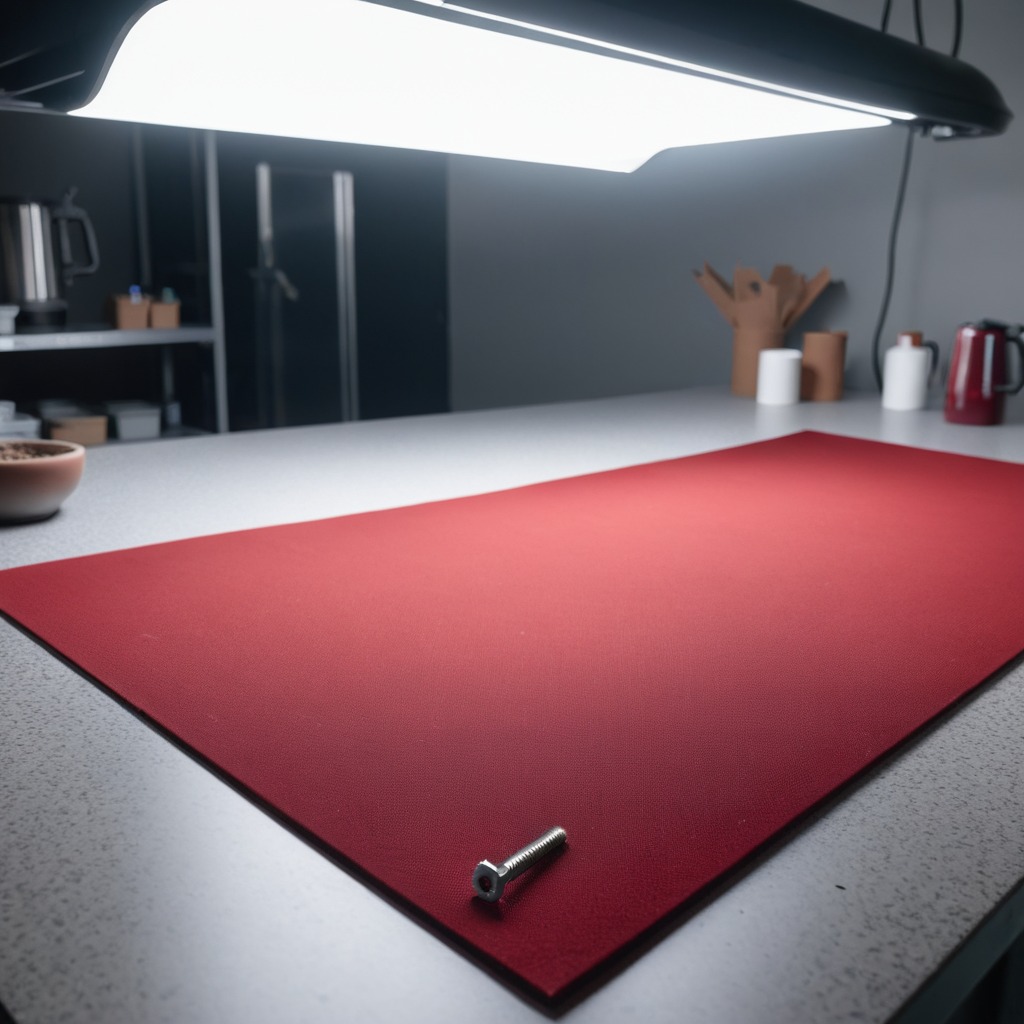
A metal screw is lying on the tabletop.